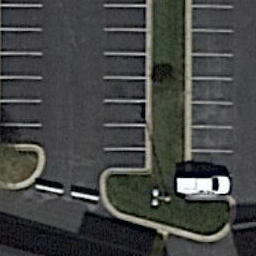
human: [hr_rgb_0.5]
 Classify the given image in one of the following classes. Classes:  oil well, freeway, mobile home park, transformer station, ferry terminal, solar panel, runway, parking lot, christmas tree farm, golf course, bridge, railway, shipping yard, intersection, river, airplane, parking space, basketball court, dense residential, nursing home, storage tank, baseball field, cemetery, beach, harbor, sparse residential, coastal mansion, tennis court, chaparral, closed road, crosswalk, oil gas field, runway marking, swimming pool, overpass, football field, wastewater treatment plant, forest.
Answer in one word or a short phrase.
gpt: parking space